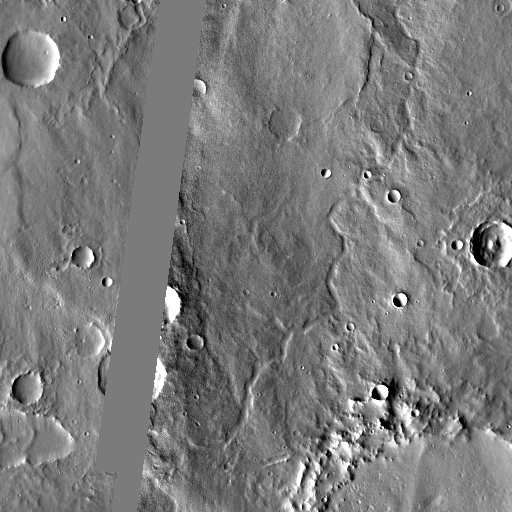
Crater classes present: Background, Other, Layered, Buried, Secondary